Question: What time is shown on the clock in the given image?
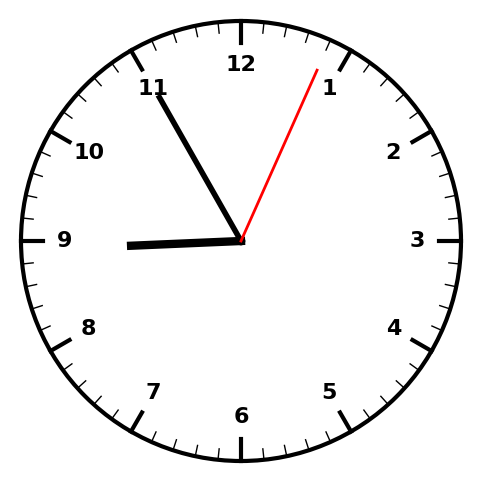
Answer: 08:55:04